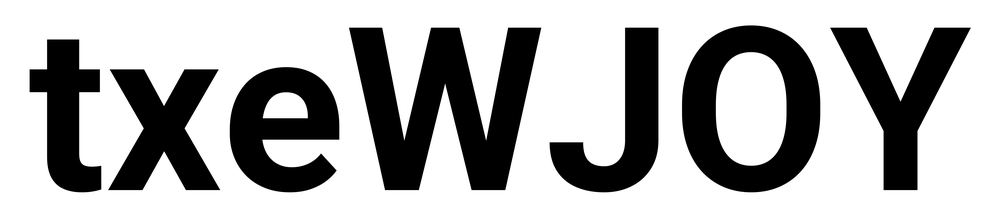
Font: Roboto_Bold